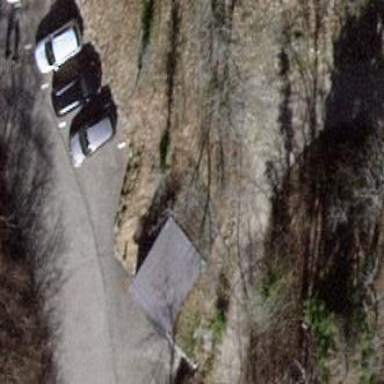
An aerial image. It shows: Shed.